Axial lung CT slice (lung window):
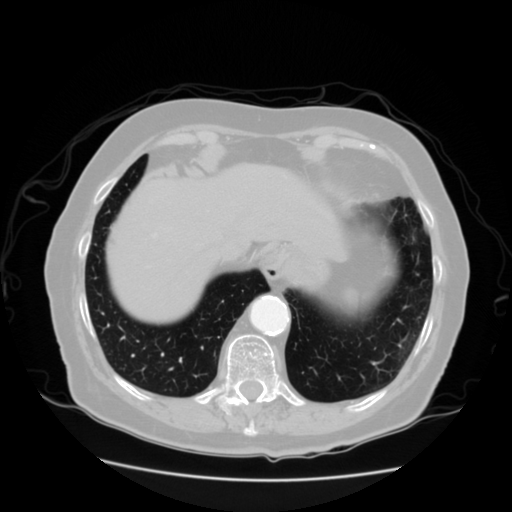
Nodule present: no